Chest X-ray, PA view. Patient: 41 years old, sex F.
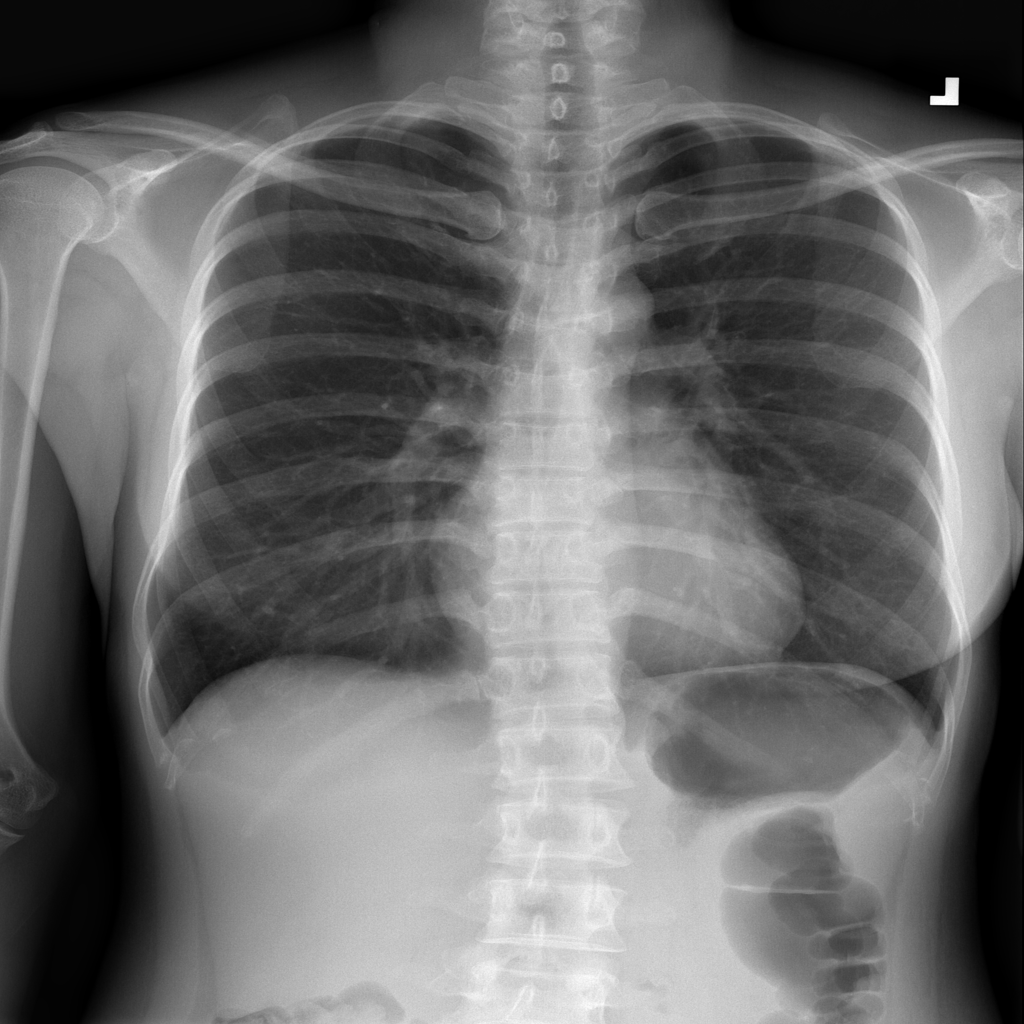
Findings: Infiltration